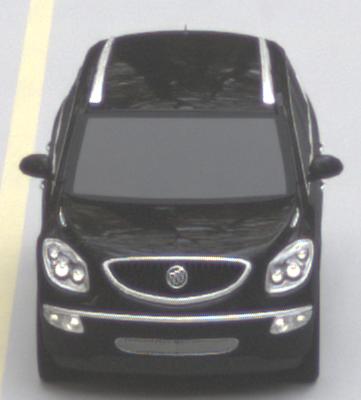
Make: Buick
Model: Enclave
Detailed model: GMT967
Model produced from: 2007
Model produced until: 2017
Doors: 5
Color: black
Road condition: dry road
Daytime: morning or afternoon
Contrast: low contrast